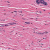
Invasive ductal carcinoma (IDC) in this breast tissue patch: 0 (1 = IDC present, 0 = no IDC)